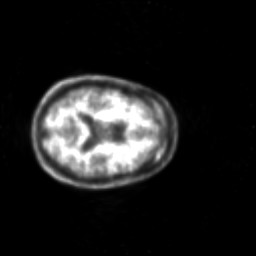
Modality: PET
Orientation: axial
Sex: female
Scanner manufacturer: siemens